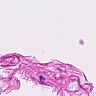
Metastatic tissue present: no